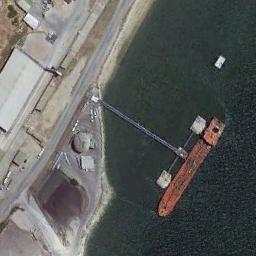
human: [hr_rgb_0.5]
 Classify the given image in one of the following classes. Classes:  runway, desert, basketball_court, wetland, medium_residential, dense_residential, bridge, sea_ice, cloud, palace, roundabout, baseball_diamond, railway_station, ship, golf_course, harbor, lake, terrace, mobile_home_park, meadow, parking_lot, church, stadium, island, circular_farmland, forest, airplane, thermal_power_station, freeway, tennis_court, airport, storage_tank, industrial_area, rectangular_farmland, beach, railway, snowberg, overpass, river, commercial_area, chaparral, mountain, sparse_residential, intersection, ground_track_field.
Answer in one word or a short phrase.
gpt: ship